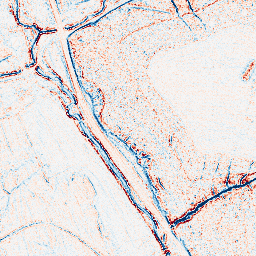
Category: edge_preserving
Decomposition family: bilateral
Decomposition parameters: d: 5
sigma_color: 50
sigma_space: 100
Upsampling method: sinc_hamming
Upsampling parameters: scale: 4
kernel_size: 8
Upsampling scale: 4